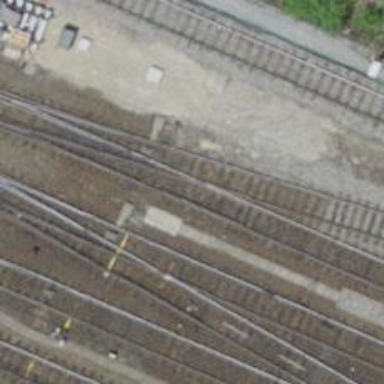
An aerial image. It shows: Railway track with electrified contact lines. The voltage for the electrification is 3000 volts and 15000 volts.